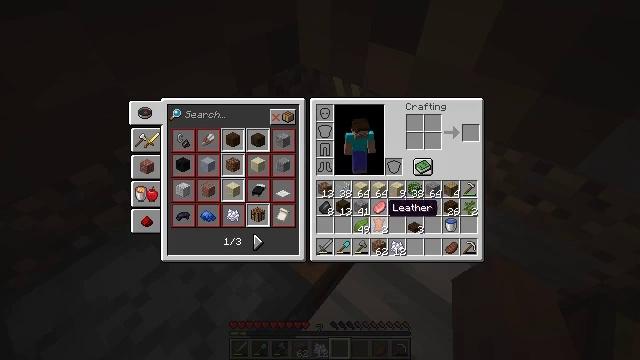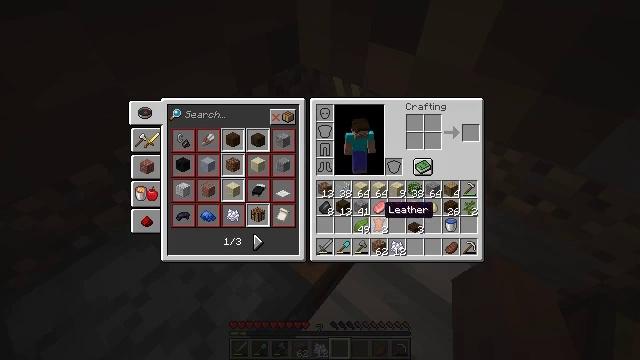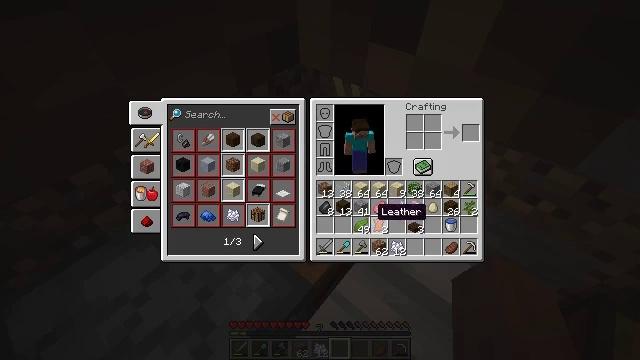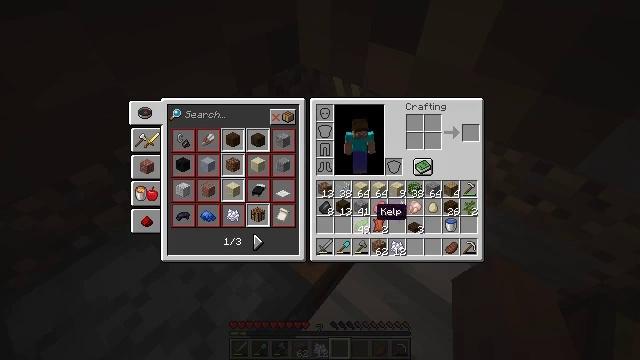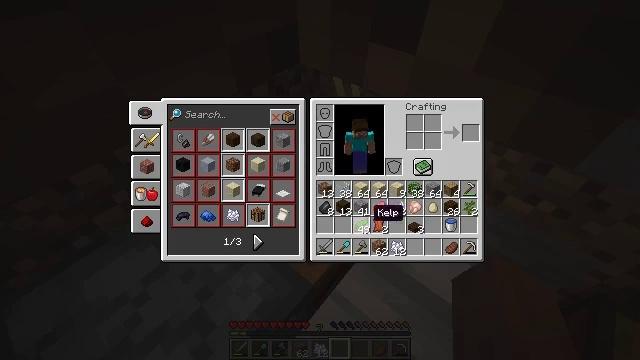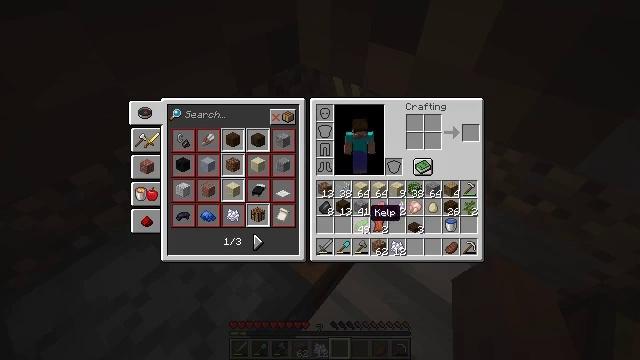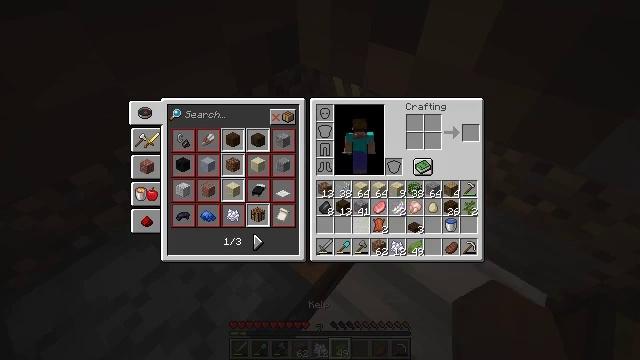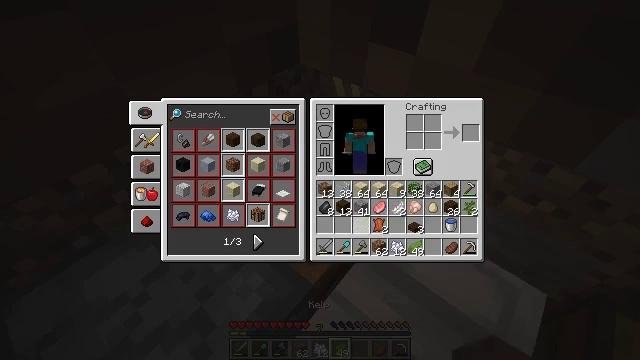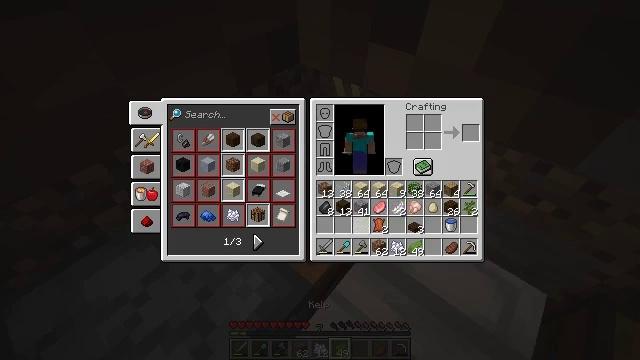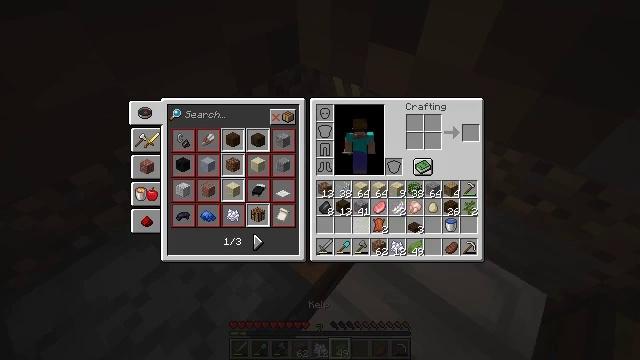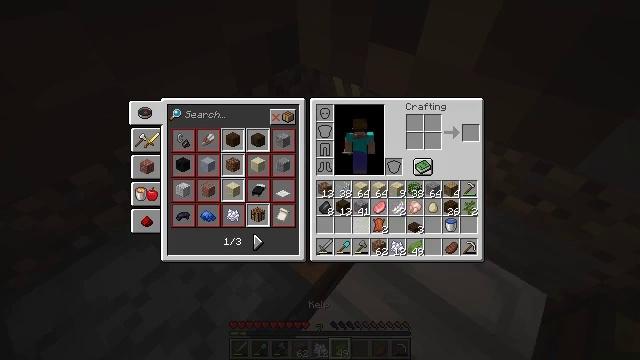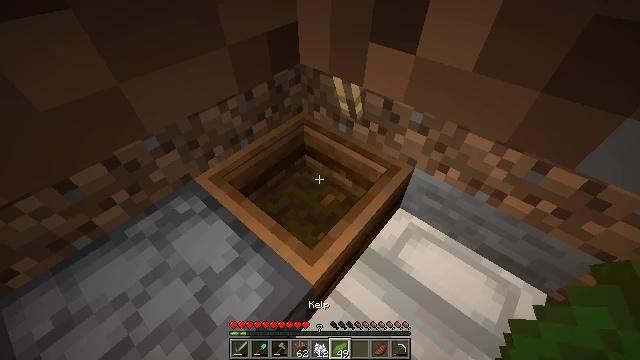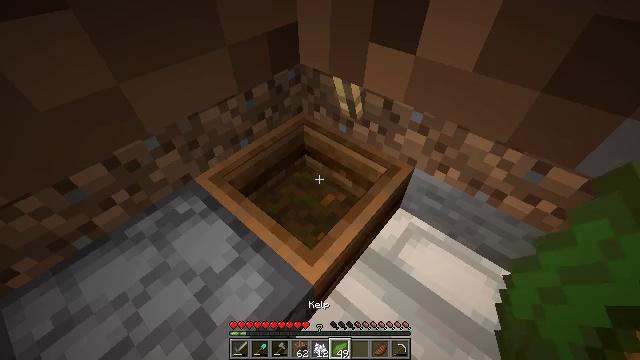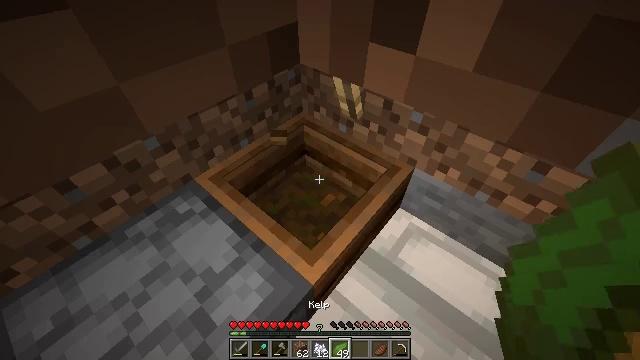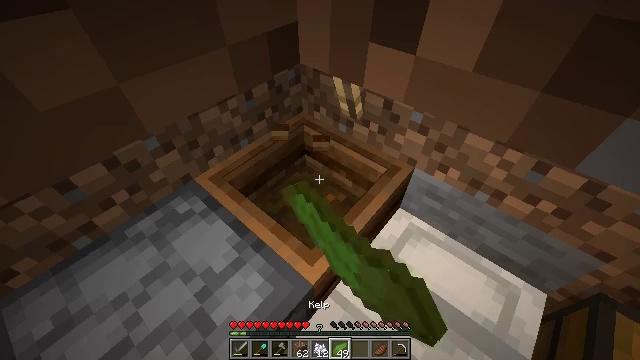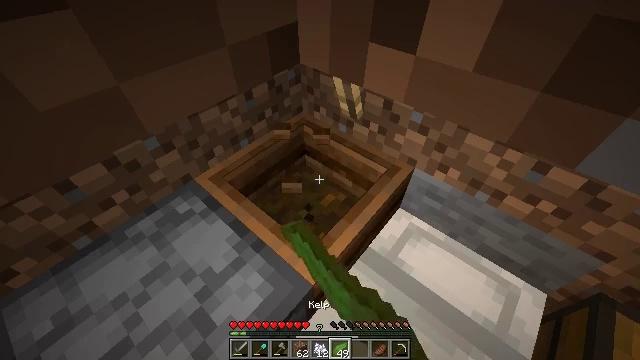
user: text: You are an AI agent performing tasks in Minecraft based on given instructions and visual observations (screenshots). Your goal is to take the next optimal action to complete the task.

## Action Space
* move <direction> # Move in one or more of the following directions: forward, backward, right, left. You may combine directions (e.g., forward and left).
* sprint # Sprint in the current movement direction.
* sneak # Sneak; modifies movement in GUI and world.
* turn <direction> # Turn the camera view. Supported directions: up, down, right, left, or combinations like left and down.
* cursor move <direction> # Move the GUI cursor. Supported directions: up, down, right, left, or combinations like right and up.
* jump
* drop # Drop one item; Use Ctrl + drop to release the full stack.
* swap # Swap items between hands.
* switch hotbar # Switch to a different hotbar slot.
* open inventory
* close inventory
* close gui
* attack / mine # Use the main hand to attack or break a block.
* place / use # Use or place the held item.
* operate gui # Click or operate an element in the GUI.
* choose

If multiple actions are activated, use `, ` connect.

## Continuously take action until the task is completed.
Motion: motion action
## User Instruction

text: Interact with crafting table for white dye.
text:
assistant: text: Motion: sneak
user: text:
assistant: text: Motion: sneak
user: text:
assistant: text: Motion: sneak
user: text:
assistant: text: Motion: sneak
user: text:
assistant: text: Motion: sneak
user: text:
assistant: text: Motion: sneak, attack / mine
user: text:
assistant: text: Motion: sneak, attack / mine
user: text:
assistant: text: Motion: sneak, attack / mine
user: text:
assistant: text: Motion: sneak
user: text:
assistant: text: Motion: no_op
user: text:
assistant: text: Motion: no_op
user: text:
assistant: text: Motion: no_op
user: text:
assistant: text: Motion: attack / mine
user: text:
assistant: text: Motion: attack / mine
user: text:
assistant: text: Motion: attack / mine
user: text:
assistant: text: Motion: attack / mine
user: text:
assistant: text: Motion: attack / mine
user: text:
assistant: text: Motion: attack / mine and use / place
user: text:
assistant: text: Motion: use / place
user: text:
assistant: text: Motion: use / place
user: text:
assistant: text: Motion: use / place
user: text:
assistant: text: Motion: use / place
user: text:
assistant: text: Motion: use / place
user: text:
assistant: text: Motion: use / place
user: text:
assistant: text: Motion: use / place
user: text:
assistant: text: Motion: use / place
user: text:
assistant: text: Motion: use / place
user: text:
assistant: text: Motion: use / place
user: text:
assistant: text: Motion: use / place
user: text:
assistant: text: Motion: use / place